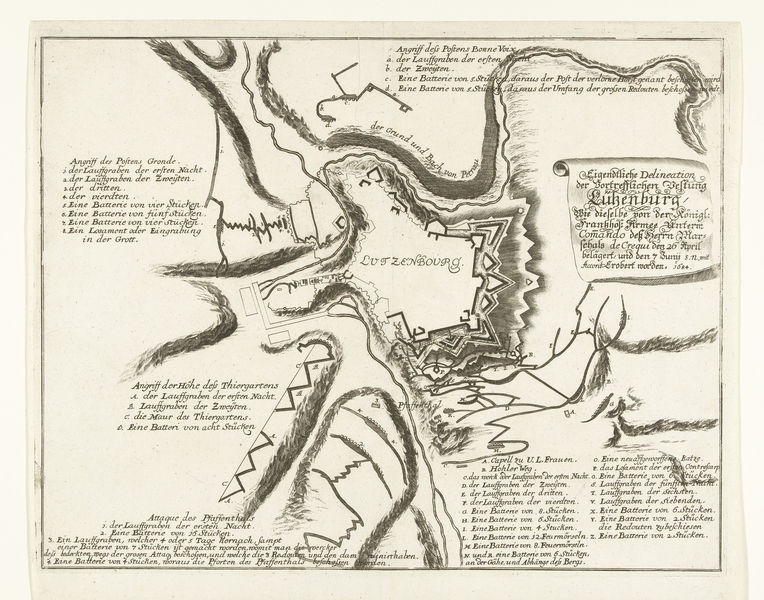
Titel: Beleg van Luxemburg door de Fransen
Standort: Amsterdam
Institution: Rijksmuseum
Schlagwörter: carte, chateau, chemin, luxembourg, chateai